Question: I'm working with Visual Basic 6.0 SP6. Many months ago I could make it run on Windows 10. My problem now is that every time I start Visual Basic, it takes too much time to open. I see the splash window:

but it takes more or less five minutes to open.
After five minutes or more, I have Visual Basic open but with the following error message:
> Method '~' of object '~' failed <URL>
Any idea what's going on?
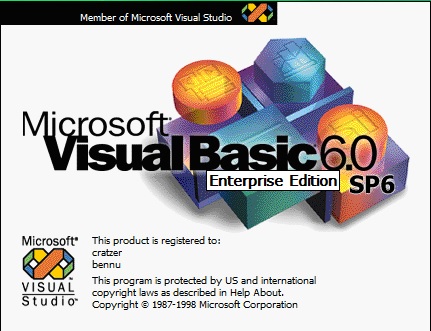
Answer: the solution for my problem is under:
<URL>
I have deleted everything under vbkeysave5 and now vb6 opens very fast.